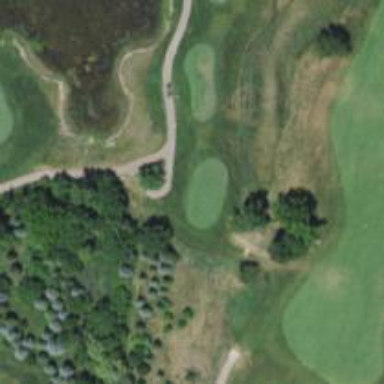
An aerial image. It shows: Golf cartpath that is also road path.